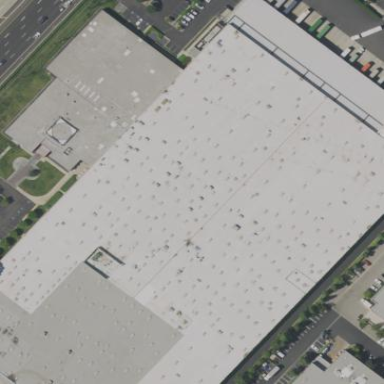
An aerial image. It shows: Industrial building.